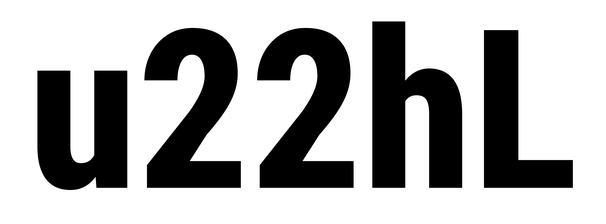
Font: Roboto_Condensed_ExtraBold